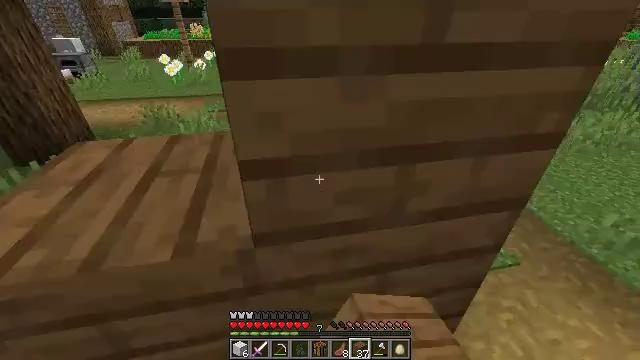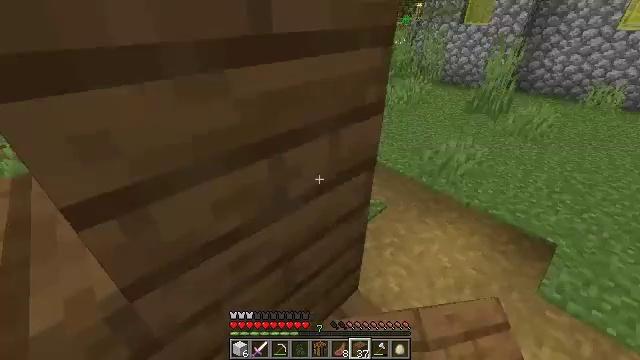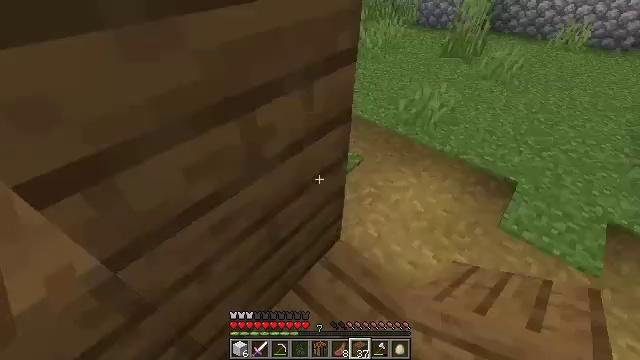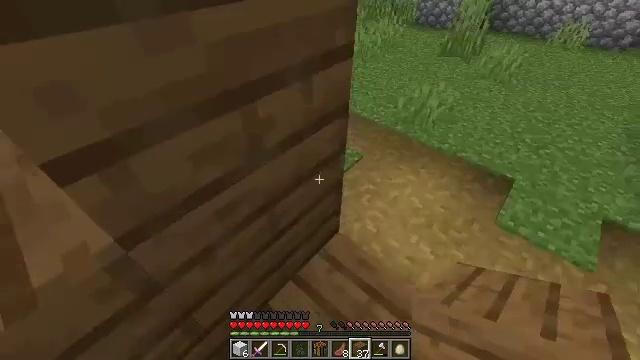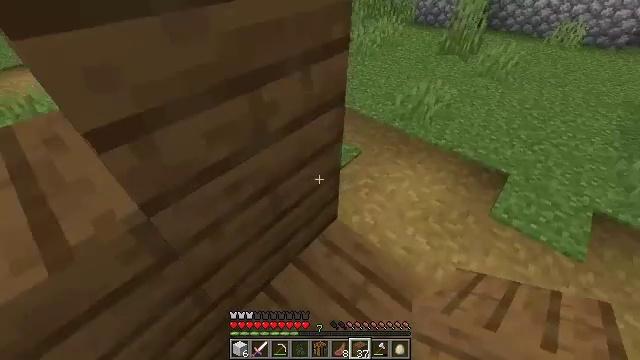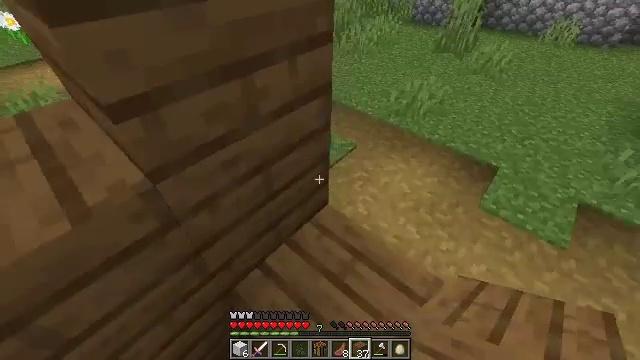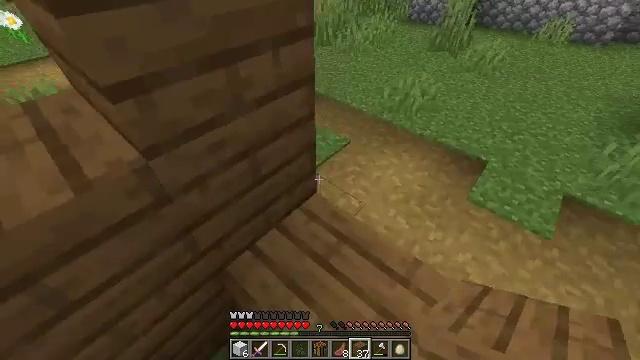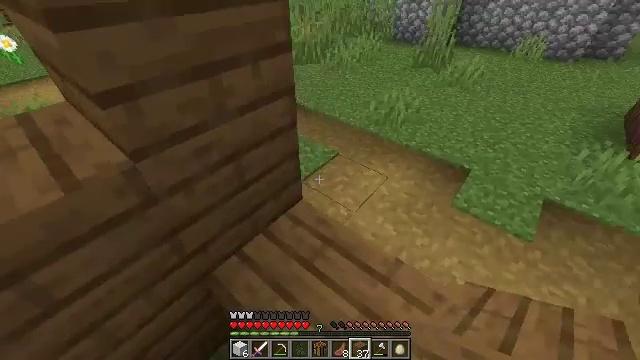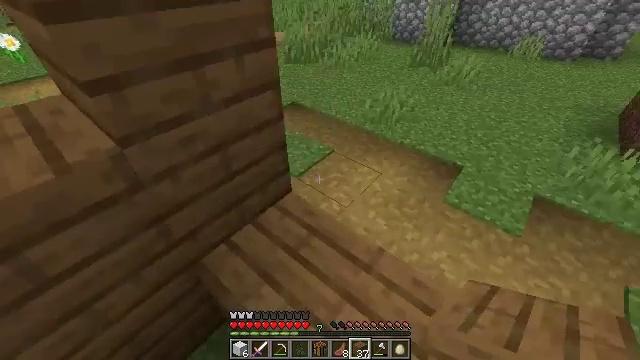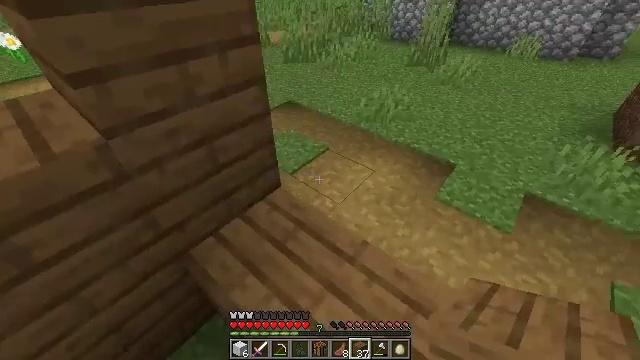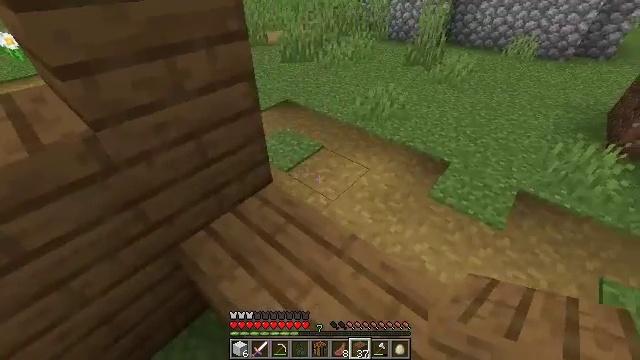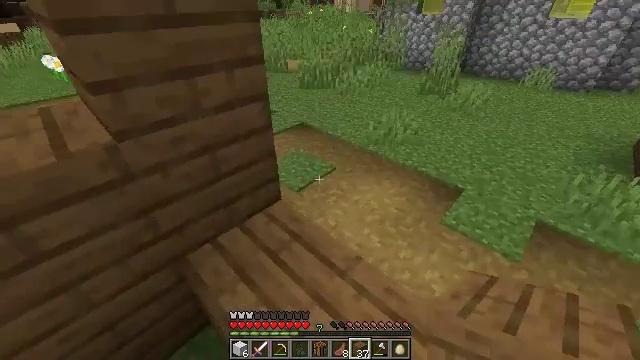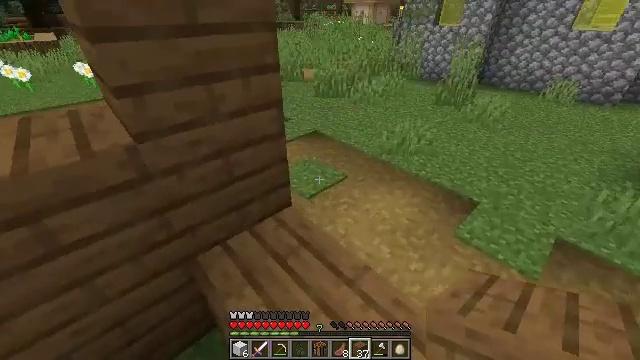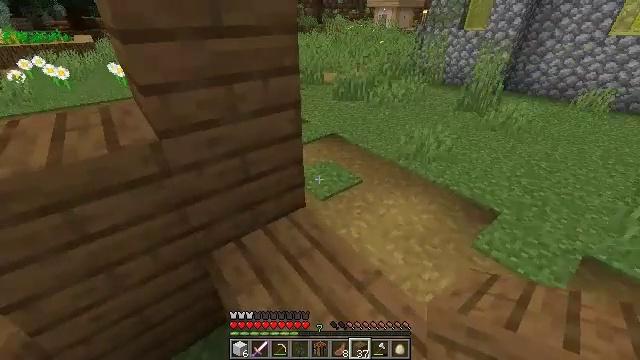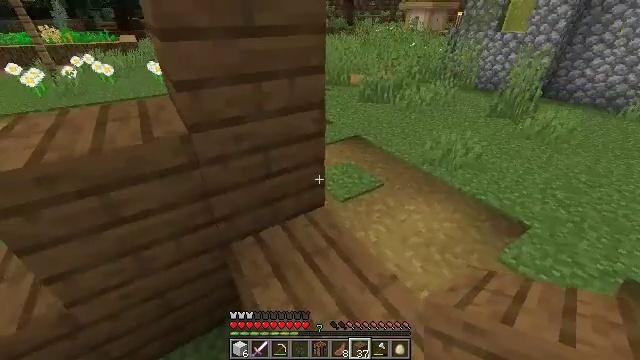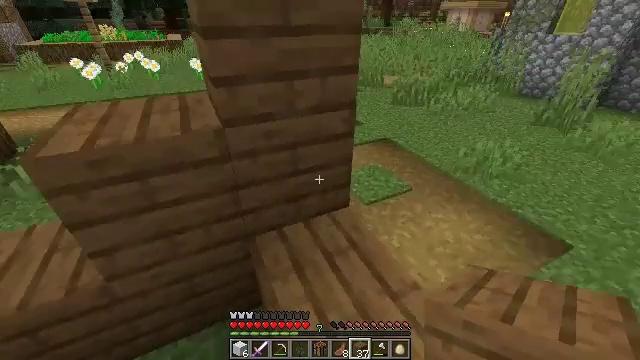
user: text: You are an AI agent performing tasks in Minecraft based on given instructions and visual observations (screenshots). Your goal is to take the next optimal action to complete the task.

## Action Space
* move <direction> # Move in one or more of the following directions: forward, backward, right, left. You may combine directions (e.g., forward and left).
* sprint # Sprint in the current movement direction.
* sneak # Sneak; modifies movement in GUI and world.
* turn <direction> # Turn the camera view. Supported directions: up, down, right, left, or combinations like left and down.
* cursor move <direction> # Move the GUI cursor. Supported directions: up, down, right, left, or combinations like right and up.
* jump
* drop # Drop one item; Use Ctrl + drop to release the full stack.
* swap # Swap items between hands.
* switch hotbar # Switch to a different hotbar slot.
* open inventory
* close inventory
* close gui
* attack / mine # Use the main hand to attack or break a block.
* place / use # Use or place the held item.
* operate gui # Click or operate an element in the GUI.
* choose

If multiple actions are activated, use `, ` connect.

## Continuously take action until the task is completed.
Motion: motion action
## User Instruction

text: Collect spruce planks from an old building.
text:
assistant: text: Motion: turn right and down
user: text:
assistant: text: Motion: turn right and down
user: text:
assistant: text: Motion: move back
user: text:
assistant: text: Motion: move back
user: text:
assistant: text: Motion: move back and move right
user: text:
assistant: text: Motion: move back and move right
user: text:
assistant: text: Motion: move back and move right, turn right and up
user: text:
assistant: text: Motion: move right
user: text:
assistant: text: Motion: no_op
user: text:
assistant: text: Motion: no_op
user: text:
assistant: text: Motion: turn left and up
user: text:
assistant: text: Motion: turn left and up
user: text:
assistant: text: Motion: turn left
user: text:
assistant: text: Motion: turn left
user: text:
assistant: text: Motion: turn left
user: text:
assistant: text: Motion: turn left
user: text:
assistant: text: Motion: turn left
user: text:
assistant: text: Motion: turn left
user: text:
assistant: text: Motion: turn left and up
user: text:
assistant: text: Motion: turn left and up
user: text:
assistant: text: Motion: turn left and up
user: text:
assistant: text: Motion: turn left
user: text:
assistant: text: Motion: no_op
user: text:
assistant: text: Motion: move forward, turn left
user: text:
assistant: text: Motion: move forward, turn left and down
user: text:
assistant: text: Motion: move forward, turn left and down
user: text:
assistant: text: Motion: move forward
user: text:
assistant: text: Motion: no_op
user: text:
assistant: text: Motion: no_op
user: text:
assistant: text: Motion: no_op